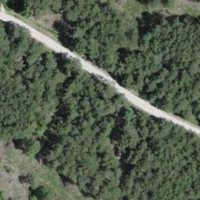
EUNIS habitat code: 43
Species observed at this site:
Stauroderus scalaris
Calliptamus italicus